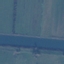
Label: River